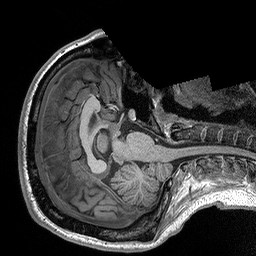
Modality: T1w
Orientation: axial
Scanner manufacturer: siemens
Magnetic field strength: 3 T
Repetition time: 2.3 s